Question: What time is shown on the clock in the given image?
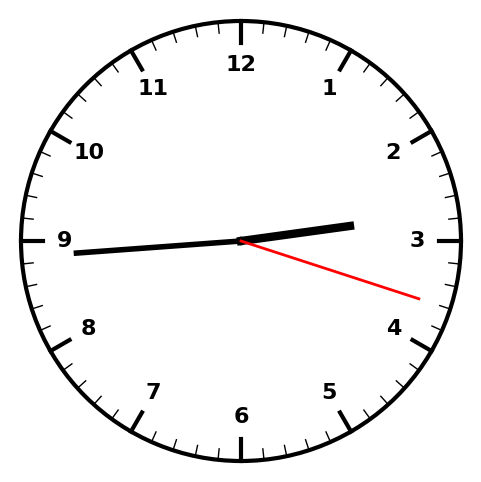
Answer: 02:44:18